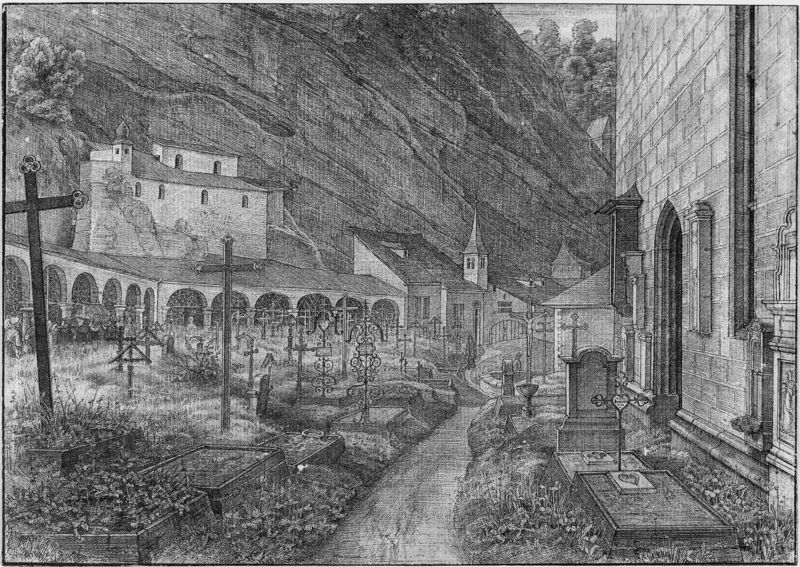
Titel: Der Petersfriedhof in Salzburg
Künstler: Ferdinand Olivier
Standort: Berlin
Institution: Alte Nationalgalerie
Schlagwörter: baum, berg, felsen, weiß, bäume, kirchturm, landschaft, stadt, braun, grau, holz, nacht, schwarz, strasse, säule, säulen, tür, zeichnung, dach, gebäude, gras, haus, rasen, weg, wiese, wand, blass, stein, steine, bach, häuser, hügel, busch, büsche, kirche, pfad, kelch, pflanze, pflanzen, gotik, kontrast, tal, wald, brunnen, turm, garten, düster, bogen, gasse, italien, ort, stra e, berge, berghang, felswand, gebirge, hang, dorf, mauer, ziegel, nebel, monochrom, schlucht, ornamente, platte, tor, ortschaft, bögen, bergdorf, eingang, village, arkade, burg, kloster, kreuz, torbogen, alpen, denkmal, druck, felsig, schwarz-weiß, radierung, stich, lithografie, kupfer, gehweg, friedhof, arkaden, kathedrale, portal, grabkreuze, gruft, kreuze, sarg, efeu, maison, grab, gräber, kapelle, kruzifix, beete, herz, zierde, kupferstich, gravure, mort, einfassung, schraffierung, sakral, grabmal, clocher, montagne, säulengang, kreuzgang, bewuchs, tombe, inschriften, graphit, torbögen, croquis, esquisse, dessin, porte, salzburg, kirchhof, epitaph, tafeln, église, grabstein, grabsteine, särge, chemin, prairie, crayon, grabplatte, steilwand, croix, noir et blanc, wef, tafe, allée, nekropole, cimetière, grabplatten, cercueil, drückend, leichenhalle, begräbnisplatz, wandbrunnen, weingan, l, vallée, prarie, coeur, cloitre, monastère, tombes, chemn